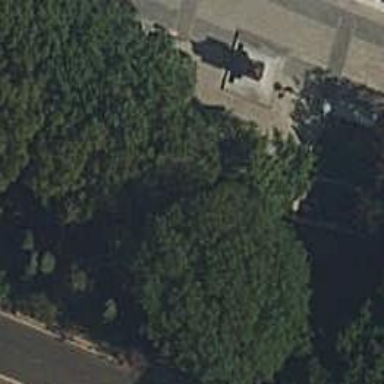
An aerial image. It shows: Statue serving as artwork and memorial.